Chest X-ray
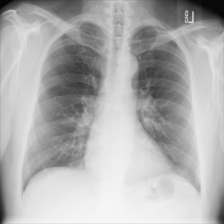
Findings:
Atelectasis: negative
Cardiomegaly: negative
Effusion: negative
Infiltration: negative
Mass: negative
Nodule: negative
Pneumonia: negative
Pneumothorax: negative
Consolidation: negative
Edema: negative
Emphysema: negative
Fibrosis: negative
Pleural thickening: negative
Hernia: negative